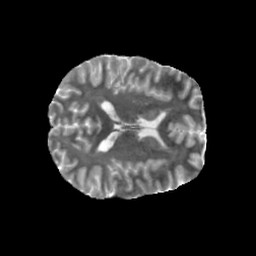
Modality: MD
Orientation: axial
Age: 27
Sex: female
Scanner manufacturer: siemens
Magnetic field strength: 6.98 T
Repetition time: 7.08 s
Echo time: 0.0756 s